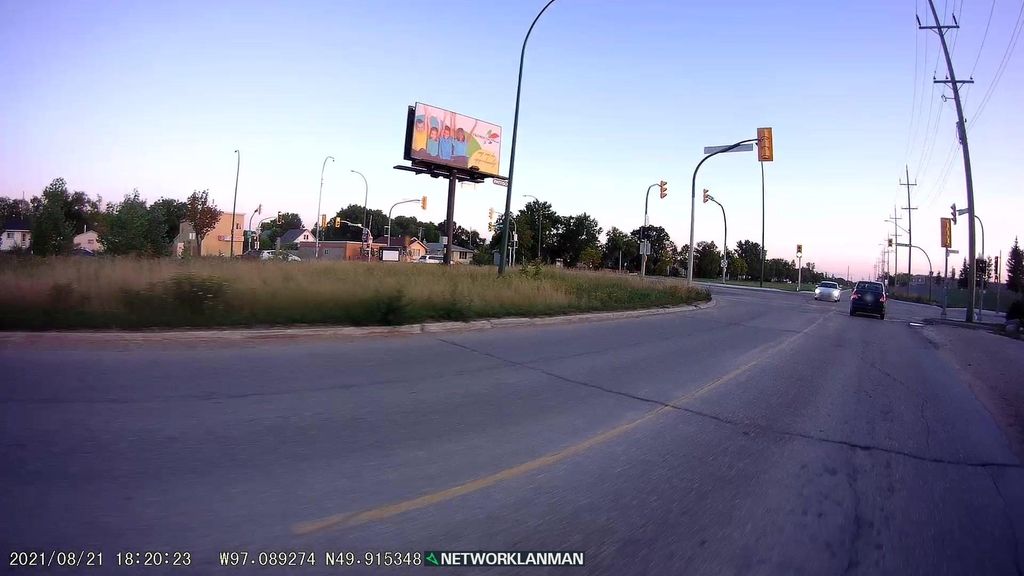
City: winnipeg